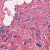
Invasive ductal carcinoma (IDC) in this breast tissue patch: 1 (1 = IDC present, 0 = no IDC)